Question: I want to use Webp and get my images much small, at last for serving them to chrome browsers. I've download many types of conversion tools, including the official one. I tried to convert PNG with Alpha transparency and get awful results. See image below..

According to what I see on many websites, it shold handle transparency incredibly well. I wanted to know if you know why I get these kind of results and what I need to do or what tool I need to produce high quality webp transparent images that will replace my png ones.
Second, I wanted to know the comparability. Should I server those images only for chrome uses? - OF course the most important issue is the image quality outpu.
Thanks
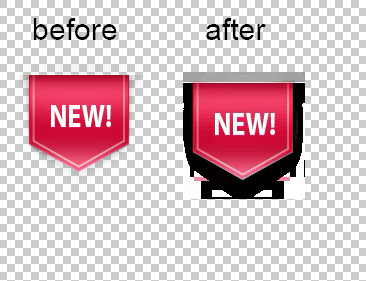
Answer: You are probably using an older version of WebP library/binary, which didn't have alpha support. So the images you see have alpha channel stripped.
Try again with the latest release v0.2.0:
<URL>